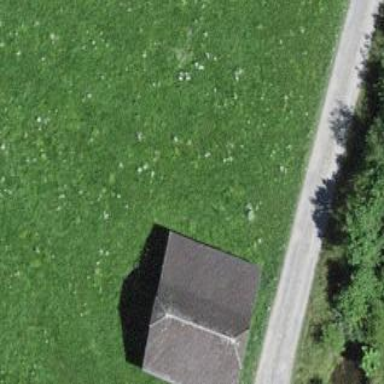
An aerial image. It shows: Rural barn.